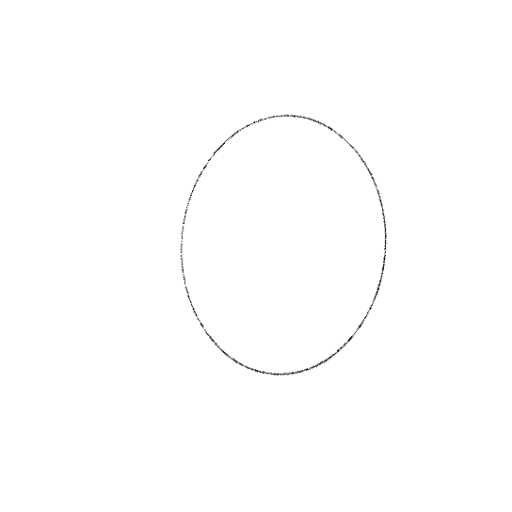
Crossing number: 0